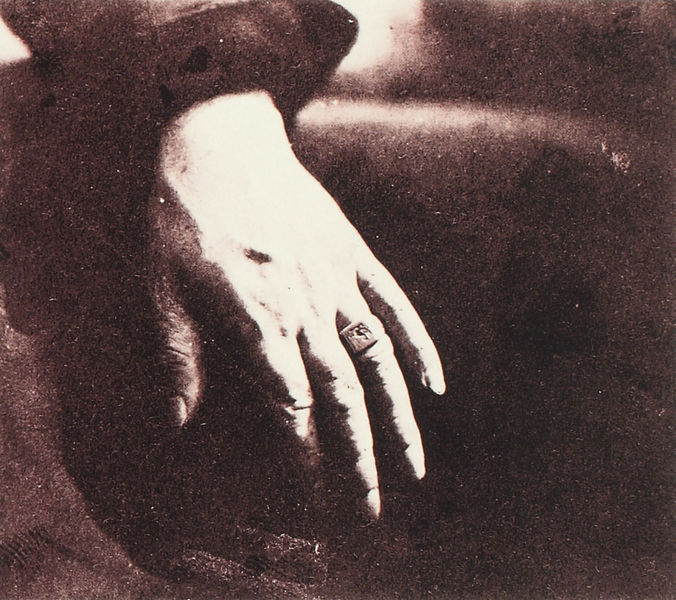
Titel: Die Hand von Victor Hugo
Künstler: A. Vacquerie
Schlagwörter: hand, schatten, weiß, ausschnitt, daumen, finger, frau, kleid, licht, schwarz, dame, rock, alt, hemd, falten, ärmel, mantel, kontrast, helldunkel, lehne, rind, sepia, zeigefinger, detail, nagel, nägel, ring, unscharf, foto, fotografie, photographie, groß, schwarzweiß, fleck, photo, verschwommen, fingernägel, wundmale, schatte, siegel, unheimlich, ringfinger, photografie, grobkörnig, siegelring, kleiner finger, mittelfinger, ältere dame, tzj, frauenhand, elhand